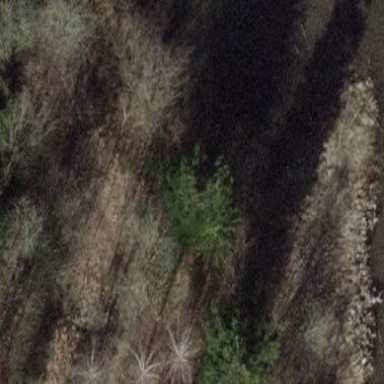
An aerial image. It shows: Deciduous broadleaved scrub.